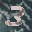
Label: 3